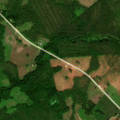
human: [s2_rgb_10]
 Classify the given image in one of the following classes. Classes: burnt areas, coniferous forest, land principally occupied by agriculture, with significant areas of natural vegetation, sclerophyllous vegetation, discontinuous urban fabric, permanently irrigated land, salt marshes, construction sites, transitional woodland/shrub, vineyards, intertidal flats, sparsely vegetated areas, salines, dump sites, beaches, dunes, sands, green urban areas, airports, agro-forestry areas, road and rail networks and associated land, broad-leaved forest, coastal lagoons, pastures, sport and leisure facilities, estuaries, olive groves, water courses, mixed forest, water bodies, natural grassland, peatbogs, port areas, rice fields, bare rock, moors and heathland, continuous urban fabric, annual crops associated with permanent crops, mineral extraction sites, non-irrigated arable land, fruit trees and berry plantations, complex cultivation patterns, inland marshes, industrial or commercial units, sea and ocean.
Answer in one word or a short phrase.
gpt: coniferous forest, mixed forest, transitional woodland/shrub